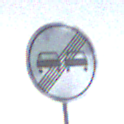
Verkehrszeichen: EndeUeberholverbot
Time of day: Night
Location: Outdoor (Nature)
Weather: Clear
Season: NotSpecified
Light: Natural